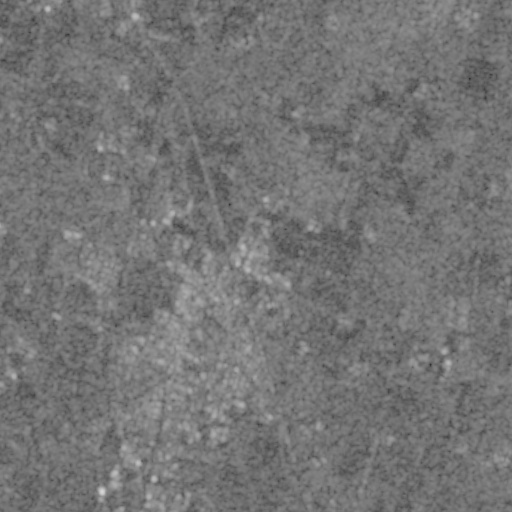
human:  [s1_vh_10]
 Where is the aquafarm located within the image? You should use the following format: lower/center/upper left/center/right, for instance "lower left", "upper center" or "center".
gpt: The aquafarm is located in the upper left of the image.
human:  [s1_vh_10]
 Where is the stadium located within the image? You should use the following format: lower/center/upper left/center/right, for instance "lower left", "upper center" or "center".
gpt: The stadium is located in the center left of the image.
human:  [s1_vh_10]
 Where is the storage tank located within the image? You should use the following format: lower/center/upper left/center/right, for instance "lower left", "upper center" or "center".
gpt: The storage tank is located in the center right of the image.
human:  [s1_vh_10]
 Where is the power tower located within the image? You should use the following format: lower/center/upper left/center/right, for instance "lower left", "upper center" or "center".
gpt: There is no power tower in the image.

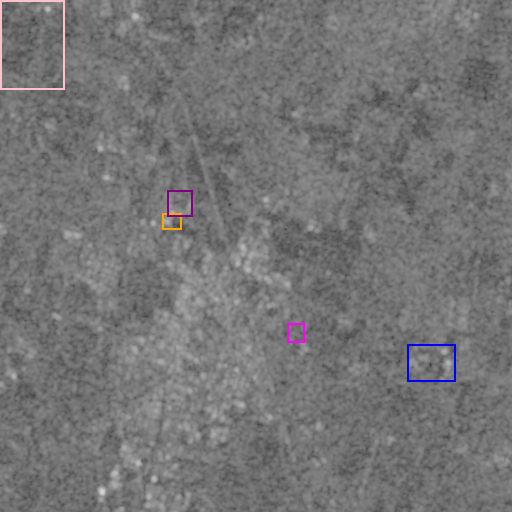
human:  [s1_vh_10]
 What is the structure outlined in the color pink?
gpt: The structure outlined in pink is an aquafarm.
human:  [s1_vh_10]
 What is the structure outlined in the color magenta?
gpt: The structure outlined in magenta is a park.
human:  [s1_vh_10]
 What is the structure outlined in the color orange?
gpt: The structure outlined in orange is a parking lot.
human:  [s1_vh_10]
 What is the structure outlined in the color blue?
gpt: The structure outlined in blue is a quarry.
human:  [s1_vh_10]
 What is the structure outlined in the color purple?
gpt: The structure outlined in purple is a stadium.
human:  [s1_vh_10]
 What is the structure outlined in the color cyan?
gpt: There is no cyan outline.